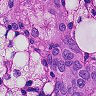
Metastatic tissue present: yes